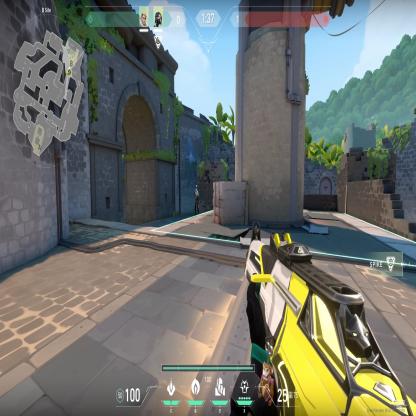
Label: teammate